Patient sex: F
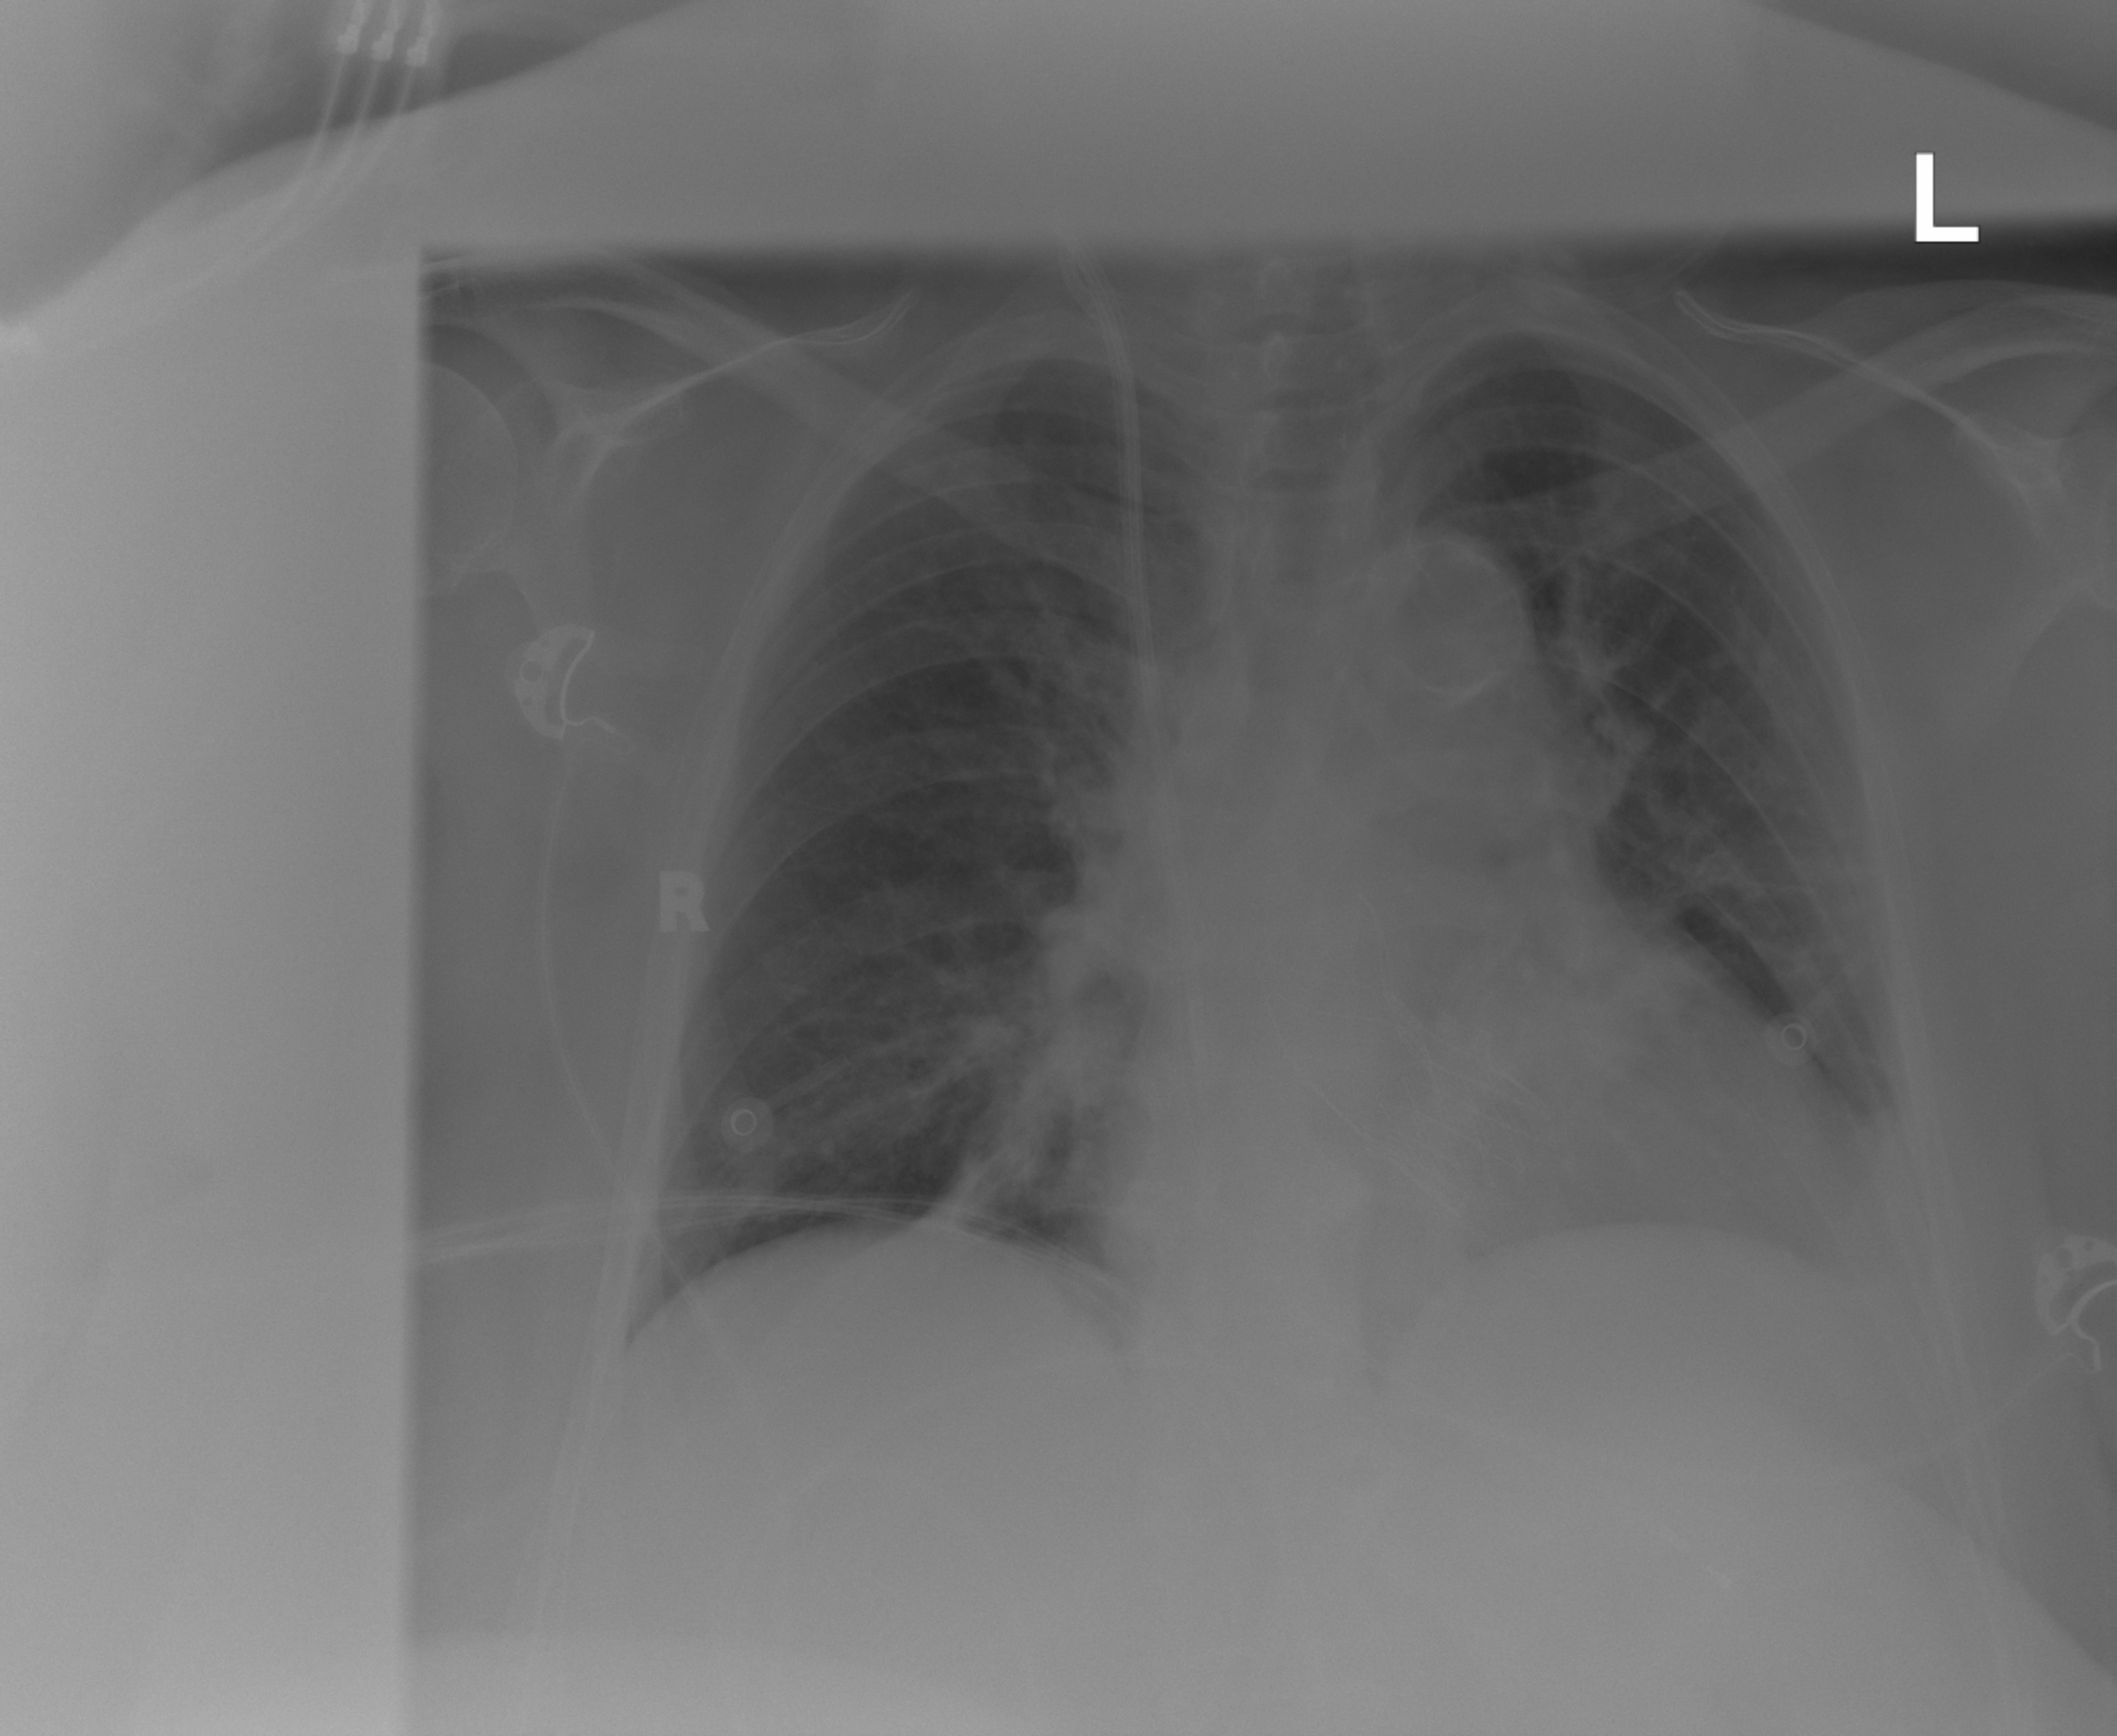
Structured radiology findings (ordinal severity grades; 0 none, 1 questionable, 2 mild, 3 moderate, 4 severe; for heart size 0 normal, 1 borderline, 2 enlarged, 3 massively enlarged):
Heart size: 1
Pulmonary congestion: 0
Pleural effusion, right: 0
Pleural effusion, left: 2
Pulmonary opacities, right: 0
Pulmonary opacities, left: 0
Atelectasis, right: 2
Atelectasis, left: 2